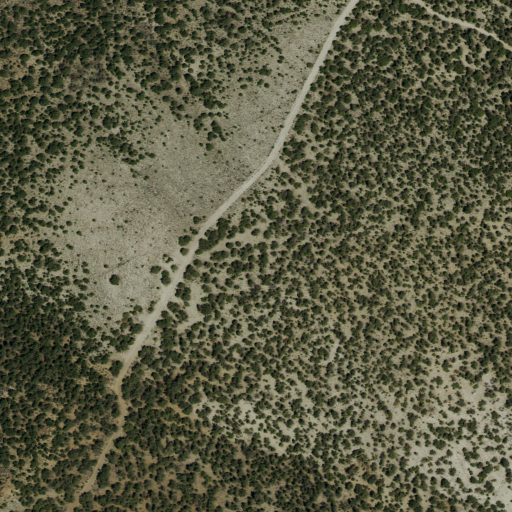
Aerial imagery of valley in Utah named Amasa Valley containing evergreen forest and shrub